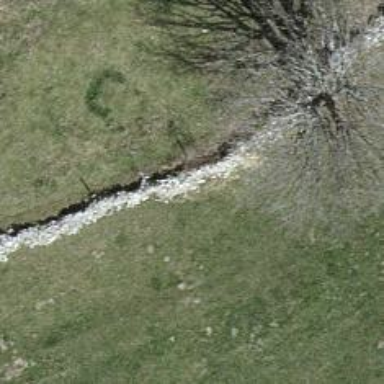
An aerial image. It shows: Wall made of dry stone.